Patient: sex F, age 58
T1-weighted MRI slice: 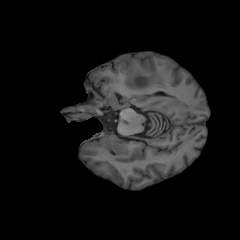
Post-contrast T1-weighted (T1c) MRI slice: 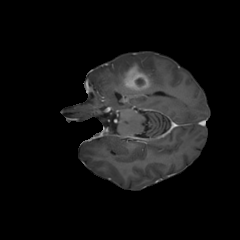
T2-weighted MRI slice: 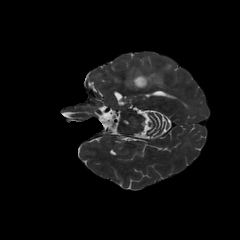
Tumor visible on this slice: yes
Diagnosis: Glioblastoma, IDH-wildtype
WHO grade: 4